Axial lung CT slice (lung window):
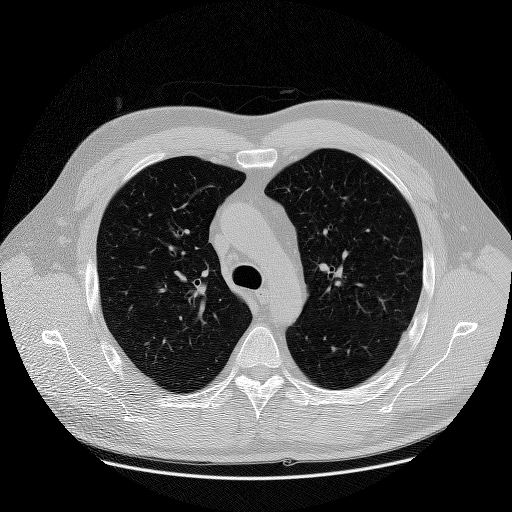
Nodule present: no